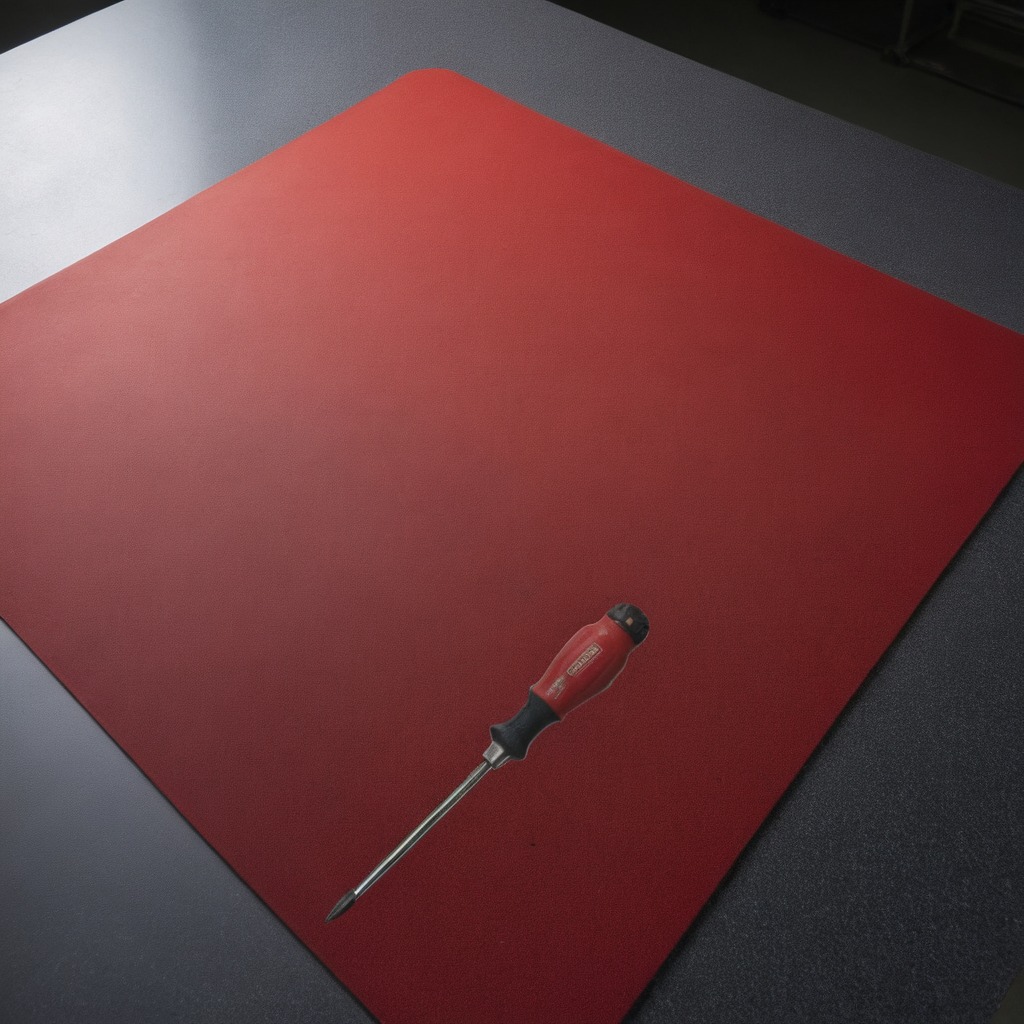
A screwdriver lies on a clean granite tabletop covered with a red rubber mat inside a workshop under bright overhead lighting crisp shadows high clarity worn but beneath the mat